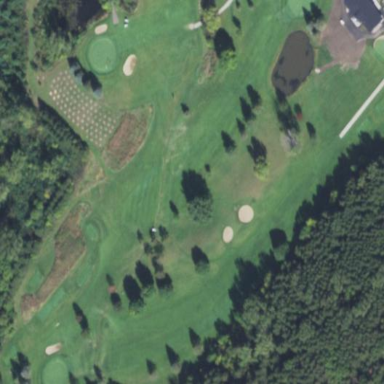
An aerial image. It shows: Grassy area designated as golf fairway.